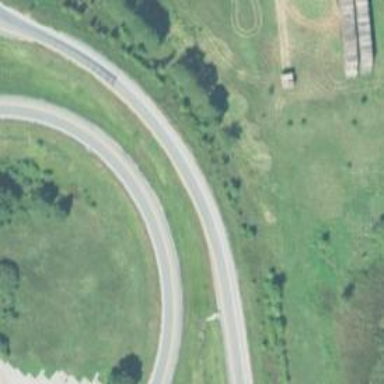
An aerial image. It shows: Asphalt motorway link.